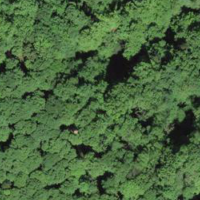
EUNIS habitat code: 41
Species observed at this site:
Petasites albus